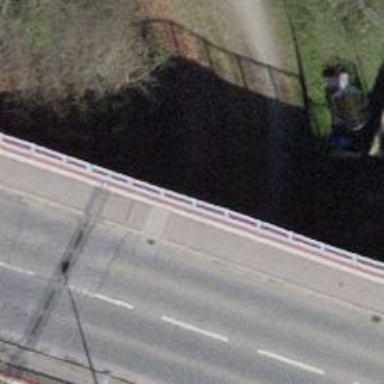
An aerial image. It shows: Stone steps along the road.